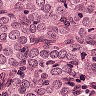
Metastatic tissue present: yes